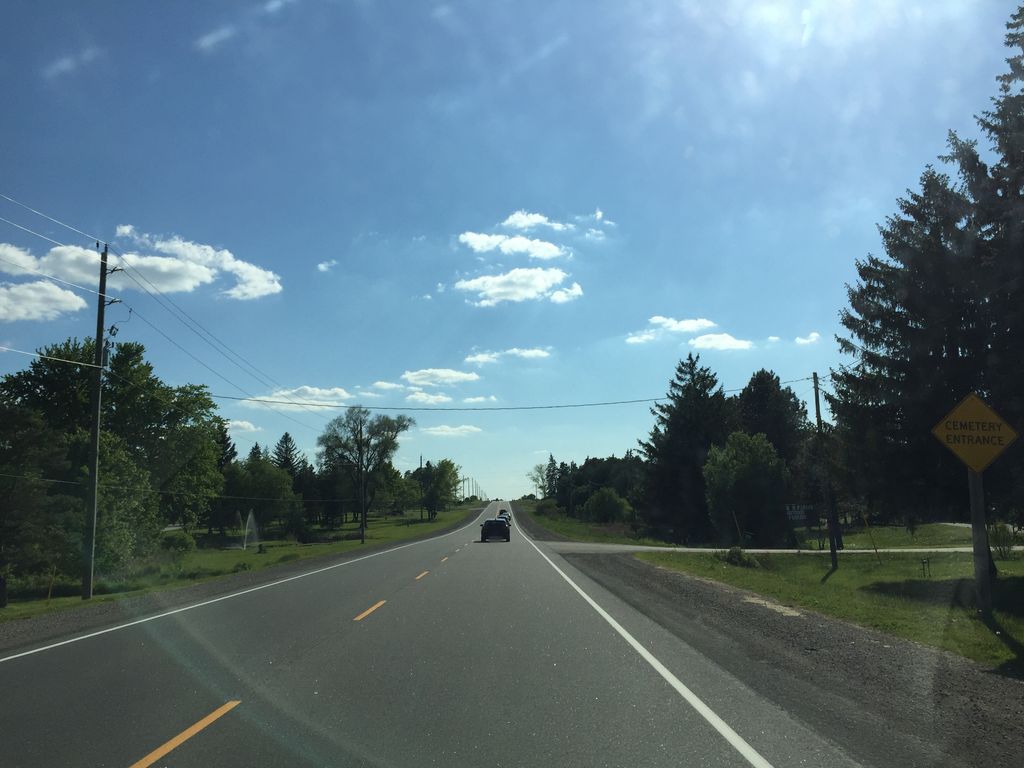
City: kitchener-waterloo